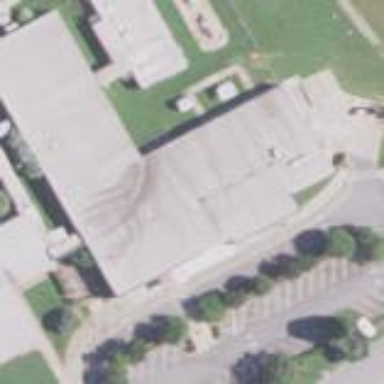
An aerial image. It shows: School building.